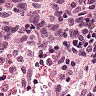
Metastatic tissue present: no